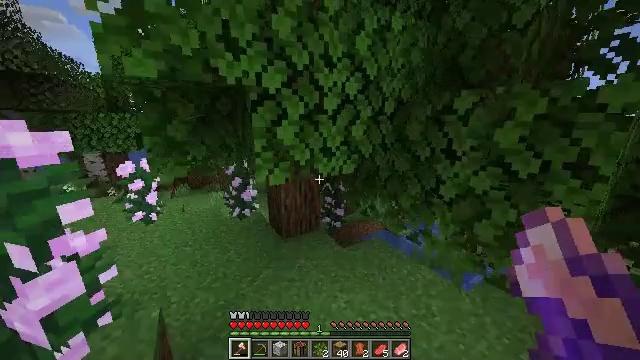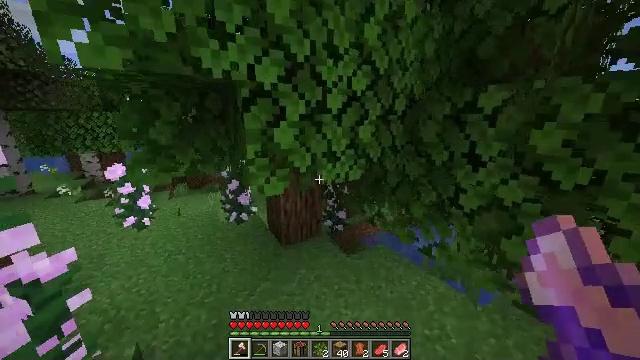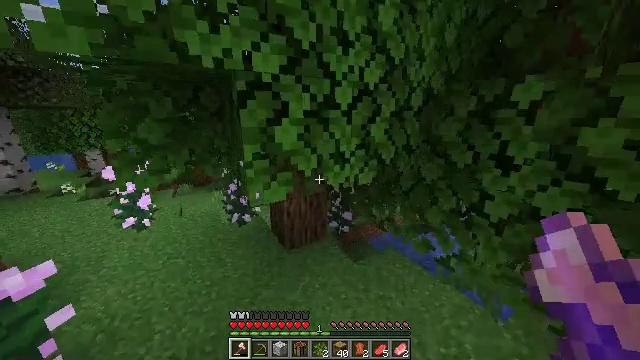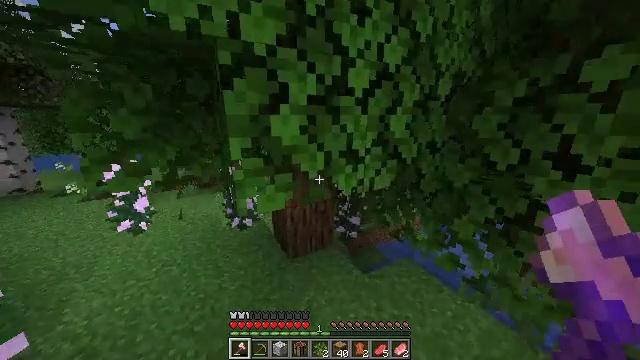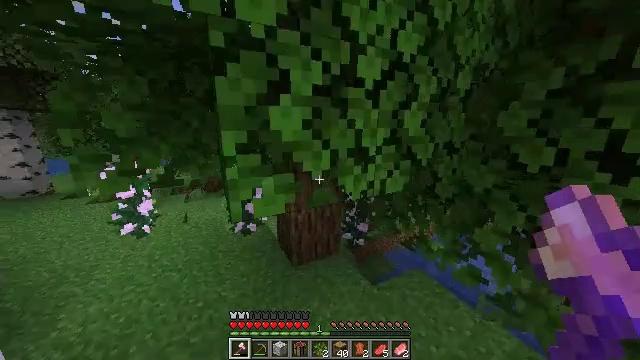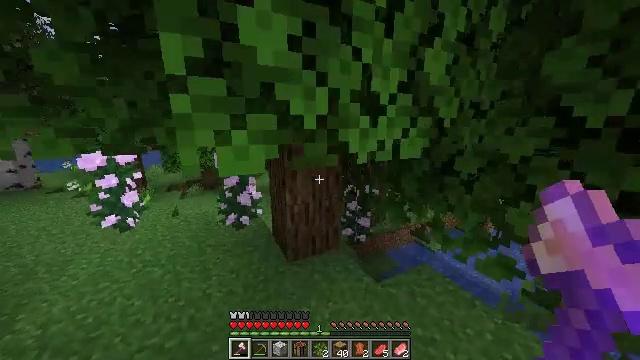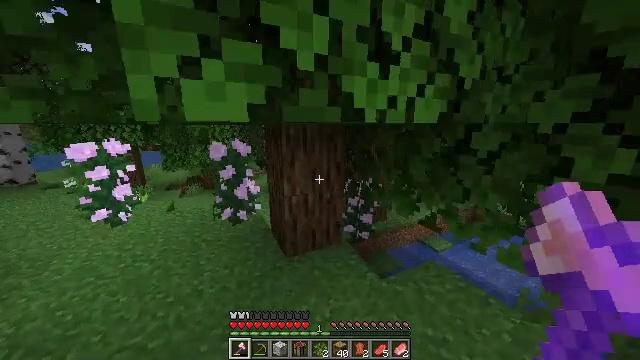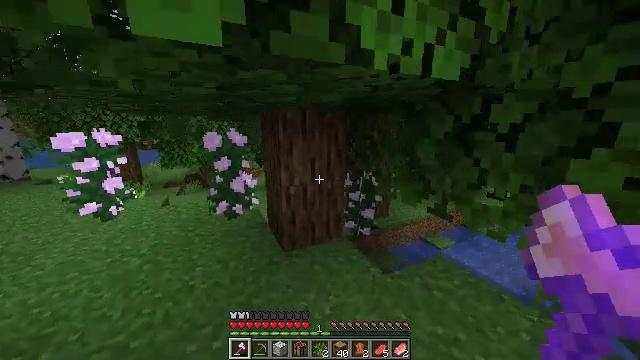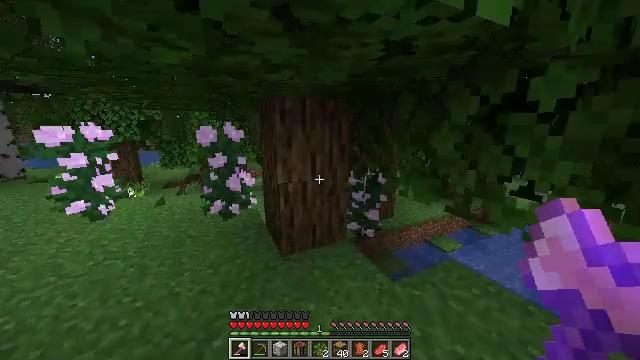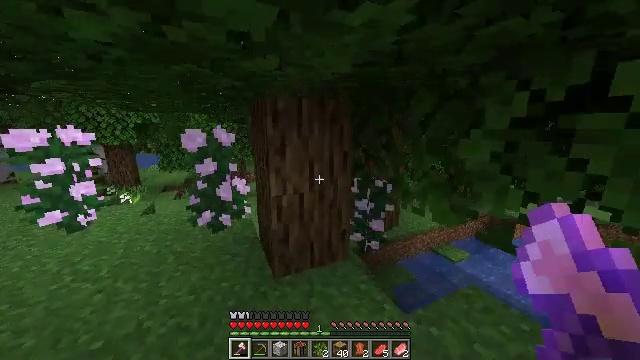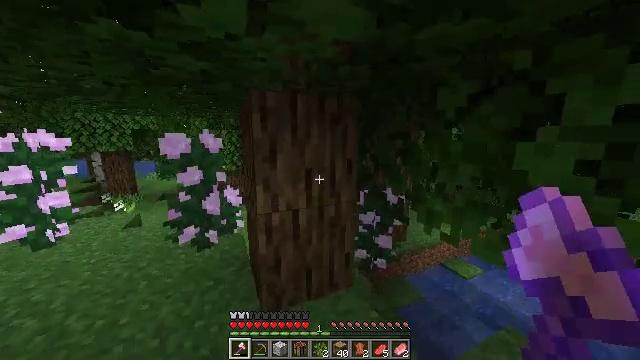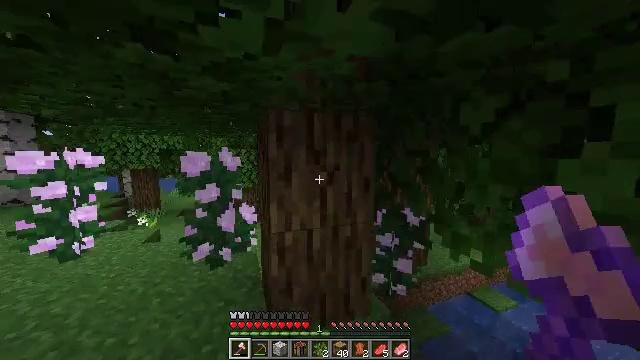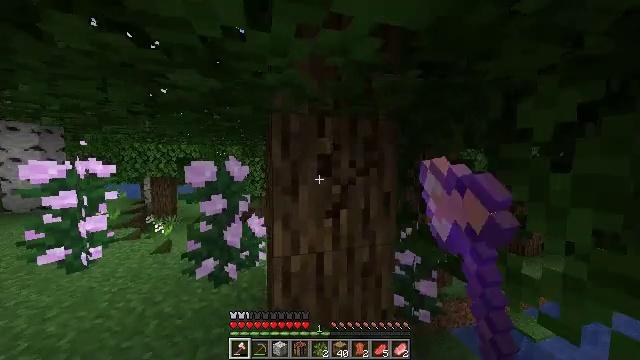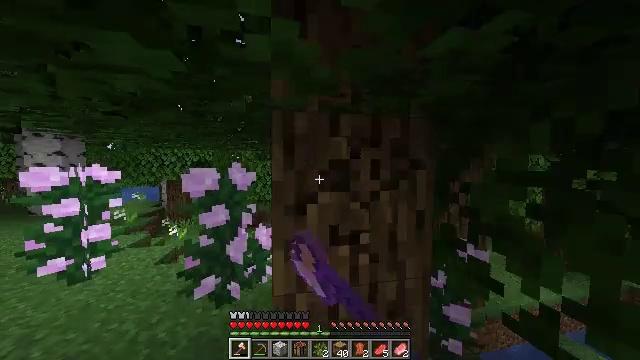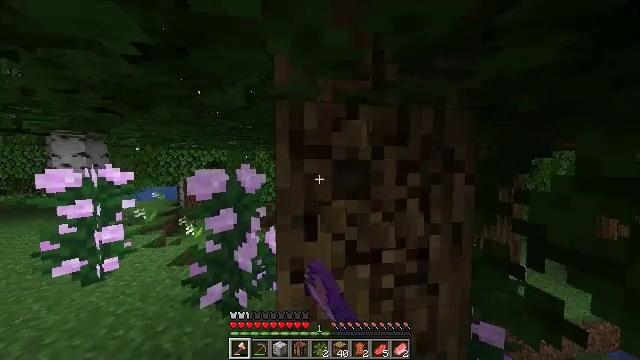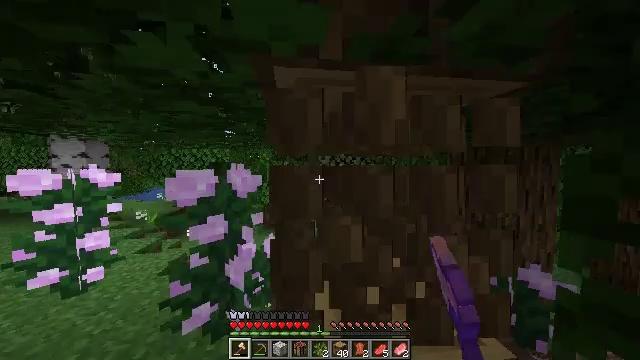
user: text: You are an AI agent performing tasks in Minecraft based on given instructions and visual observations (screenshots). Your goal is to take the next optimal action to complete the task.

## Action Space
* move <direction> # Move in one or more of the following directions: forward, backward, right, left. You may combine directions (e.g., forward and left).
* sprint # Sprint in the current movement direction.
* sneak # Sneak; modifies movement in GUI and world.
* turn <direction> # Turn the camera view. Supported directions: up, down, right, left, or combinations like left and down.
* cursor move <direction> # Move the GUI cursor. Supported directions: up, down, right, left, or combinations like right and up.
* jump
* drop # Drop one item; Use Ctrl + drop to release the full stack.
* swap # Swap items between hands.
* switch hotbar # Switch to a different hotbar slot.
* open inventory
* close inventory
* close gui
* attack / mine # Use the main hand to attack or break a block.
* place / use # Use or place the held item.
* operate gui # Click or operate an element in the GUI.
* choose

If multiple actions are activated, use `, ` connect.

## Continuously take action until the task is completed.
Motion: motion action
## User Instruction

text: Collect oak log for crafting.
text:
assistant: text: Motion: move forward, sprint
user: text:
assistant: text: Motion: move forward, sprint, turn left
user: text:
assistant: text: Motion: move forward, sprint, turn left
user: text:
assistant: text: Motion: move forward, sprint, turn left and up
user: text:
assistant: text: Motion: move forward, sprint
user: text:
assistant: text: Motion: move forward
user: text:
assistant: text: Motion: move forward
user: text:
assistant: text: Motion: move forward
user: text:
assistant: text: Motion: move forward
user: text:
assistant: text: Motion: move forward, turn up
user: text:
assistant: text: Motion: move forward, turn left and up, attack / mine
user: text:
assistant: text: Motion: move forward, turn left and up, attack / mine
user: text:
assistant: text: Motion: move forward, turn left, attack / mine
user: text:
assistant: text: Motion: move forward, turn left, attack / mine
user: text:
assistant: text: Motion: turn left, attack / mine
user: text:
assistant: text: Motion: turn left, attack / mine
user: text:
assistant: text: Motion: turn left and up, attack / mine
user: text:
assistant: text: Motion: turn up, attack / mine
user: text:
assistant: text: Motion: move forward, turn up, attack / mine
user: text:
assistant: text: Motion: move forward, turn right and up, attack / mine
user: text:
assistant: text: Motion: move forward, turn right and up, attack / mine
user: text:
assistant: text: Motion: turn right and up, attack / mine
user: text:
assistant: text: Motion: turn up, attack / mine
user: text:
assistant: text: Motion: turn up, attack / mine
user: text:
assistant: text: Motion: turn up, attack / mine
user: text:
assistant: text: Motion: turn up, attack / mine
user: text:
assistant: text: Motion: turn up, attack / mine
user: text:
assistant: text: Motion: attack / mine
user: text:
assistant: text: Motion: attack / mine
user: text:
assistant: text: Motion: turn up, attack / mine